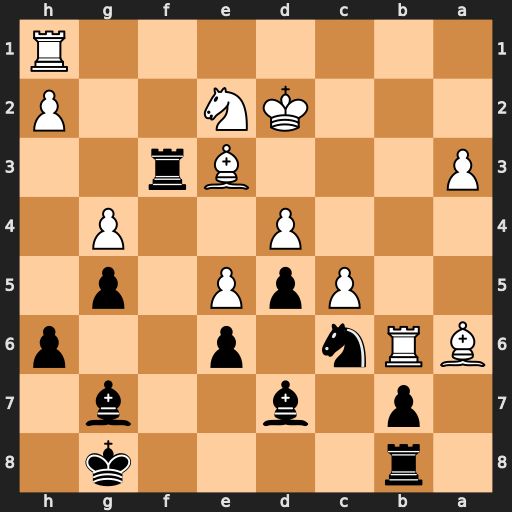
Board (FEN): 1r4k1/1p1b2b1/BRn1p2p/2PpP1p1/3P2P1/P3Br2/3KN2P/7R
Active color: b
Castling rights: -
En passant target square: -
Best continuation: bxa6 Rxb8+ Nxb8